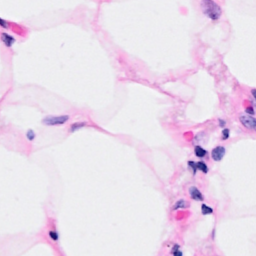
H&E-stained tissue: Breast